Interaction volume radius: 5 \u00c5
Interaction volume height: 30 \u00c5
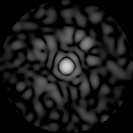
Disorder parameter: 0.7809